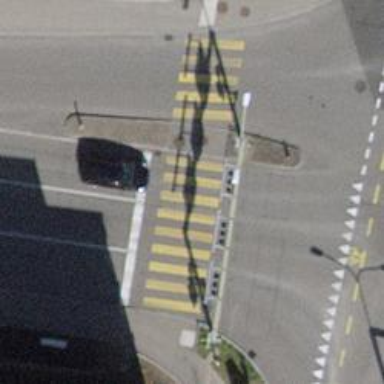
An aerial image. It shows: Road with traffic signals.